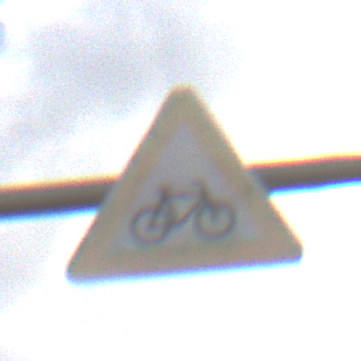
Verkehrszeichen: RadverkehrLinks
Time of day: Midday
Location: Outdoor (Nature)
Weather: PartlyCloudy
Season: NotSpecified
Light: Natural